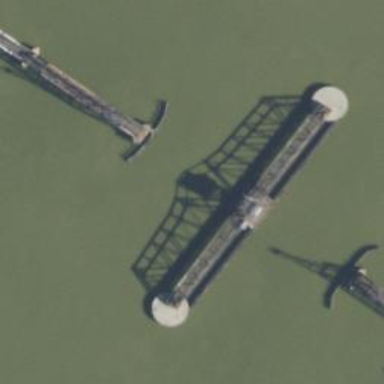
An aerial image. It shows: Swing bridge for railway traffic.